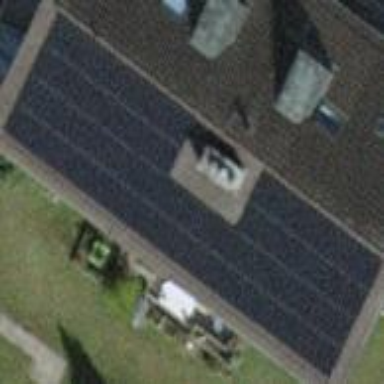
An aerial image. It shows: Solar power generator with photovoltaic panels.